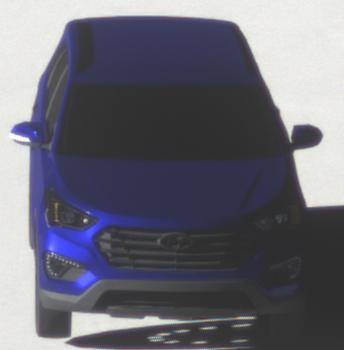
Make: Hyundai
Model: Santa Fe 2.4 GDI
Detailed model: Santa Fe (DM)
Model produced from: 2017/08
Model produced until: 2018/01
Doors: 5
Color: blue
Road condition: dry road
Daytime: morning or afternoon
Contrast: high contrast